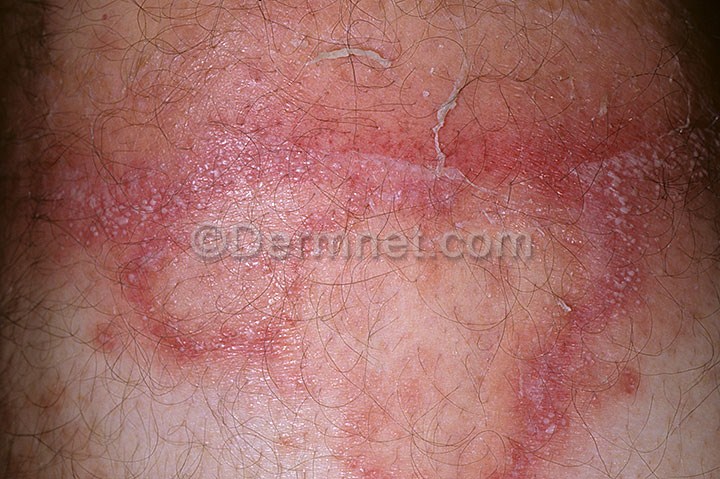
Disease: Psoriasis pictures Lichen Planus and related diseases